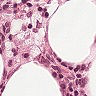
Metastatic tissue present: no